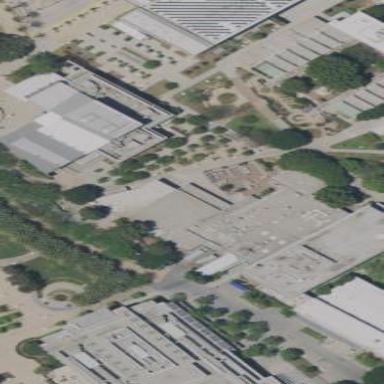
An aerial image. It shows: College building.